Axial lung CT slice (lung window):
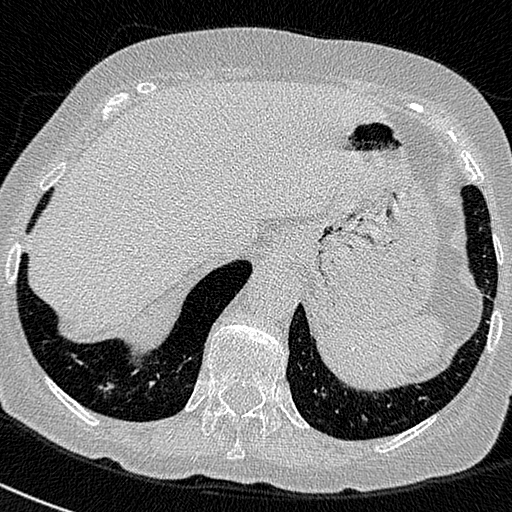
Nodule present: no